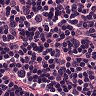
Metastatic tissue present: no